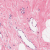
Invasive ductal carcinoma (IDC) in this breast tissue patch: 0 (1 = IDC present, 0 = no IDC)